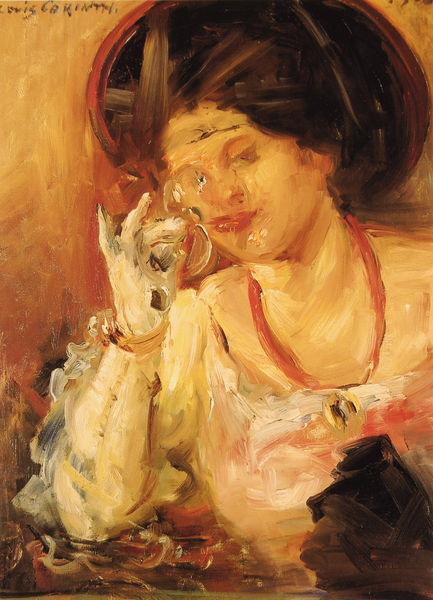
Titel: Dame mit Weinglas
Künstler: Lovis Corinth
Standort: Wuppertal
Institution: Von der Heydt-Museum
Schlagwörter: gemälde, hand, haut, körper, schatten, weiß, gelb, impressionismus, sitzen, abend, ausschnitt, braun, finger, frau, frisur, getränk, glas, haar, handschuh, handschuhe, hell, hintergrund, hut, kleid, licht, mund, nacht, nase, orange, schmuck, schwarz, tisch, blick, dame, rot, tuch, expressionismus, fächer, malerei, schleife, alkohol, alt, trinken, wand, arm, augen, falten, faru, gesicht, halten, mensch, spitze, blicken, hals, portrait, porträt, schauen, signatur, spiegel, öl, pastos, auge, gold, haare, kelch, reich, brosche, brünett, lippen, rosa, helldunkel, unterhaltung, halsband, tüll, warm, farben, kette, linien, romantik, ölgemälde, wein, duktus, weib, rauchen, uhr, lciht, rüschen, stofflichkeit, ellenbogen, aufstützen, lippenstift, ring, halskette, striche, fleisch, brünet, hummer, corinth, lovis, weinglas, proträt, untersuchung, anschauen, pinselstrich, armband, armreif, verschwommen, handtasche, verwischt, fingernägel, zigarette, sekt, unterarm, warme farben, reif, reichtum, koralle, reflex, rückwand, eleganz, durchsicht, halsring, glass, pinselführung, loosen brushstroke, kett, amulette, prüfen, brosch, trinkerin, hutr, zeitvertreib, kastanienbraun, abgespreizter finger, abspreizen, blick ins glas, roter hutrand, h<a